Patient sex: F
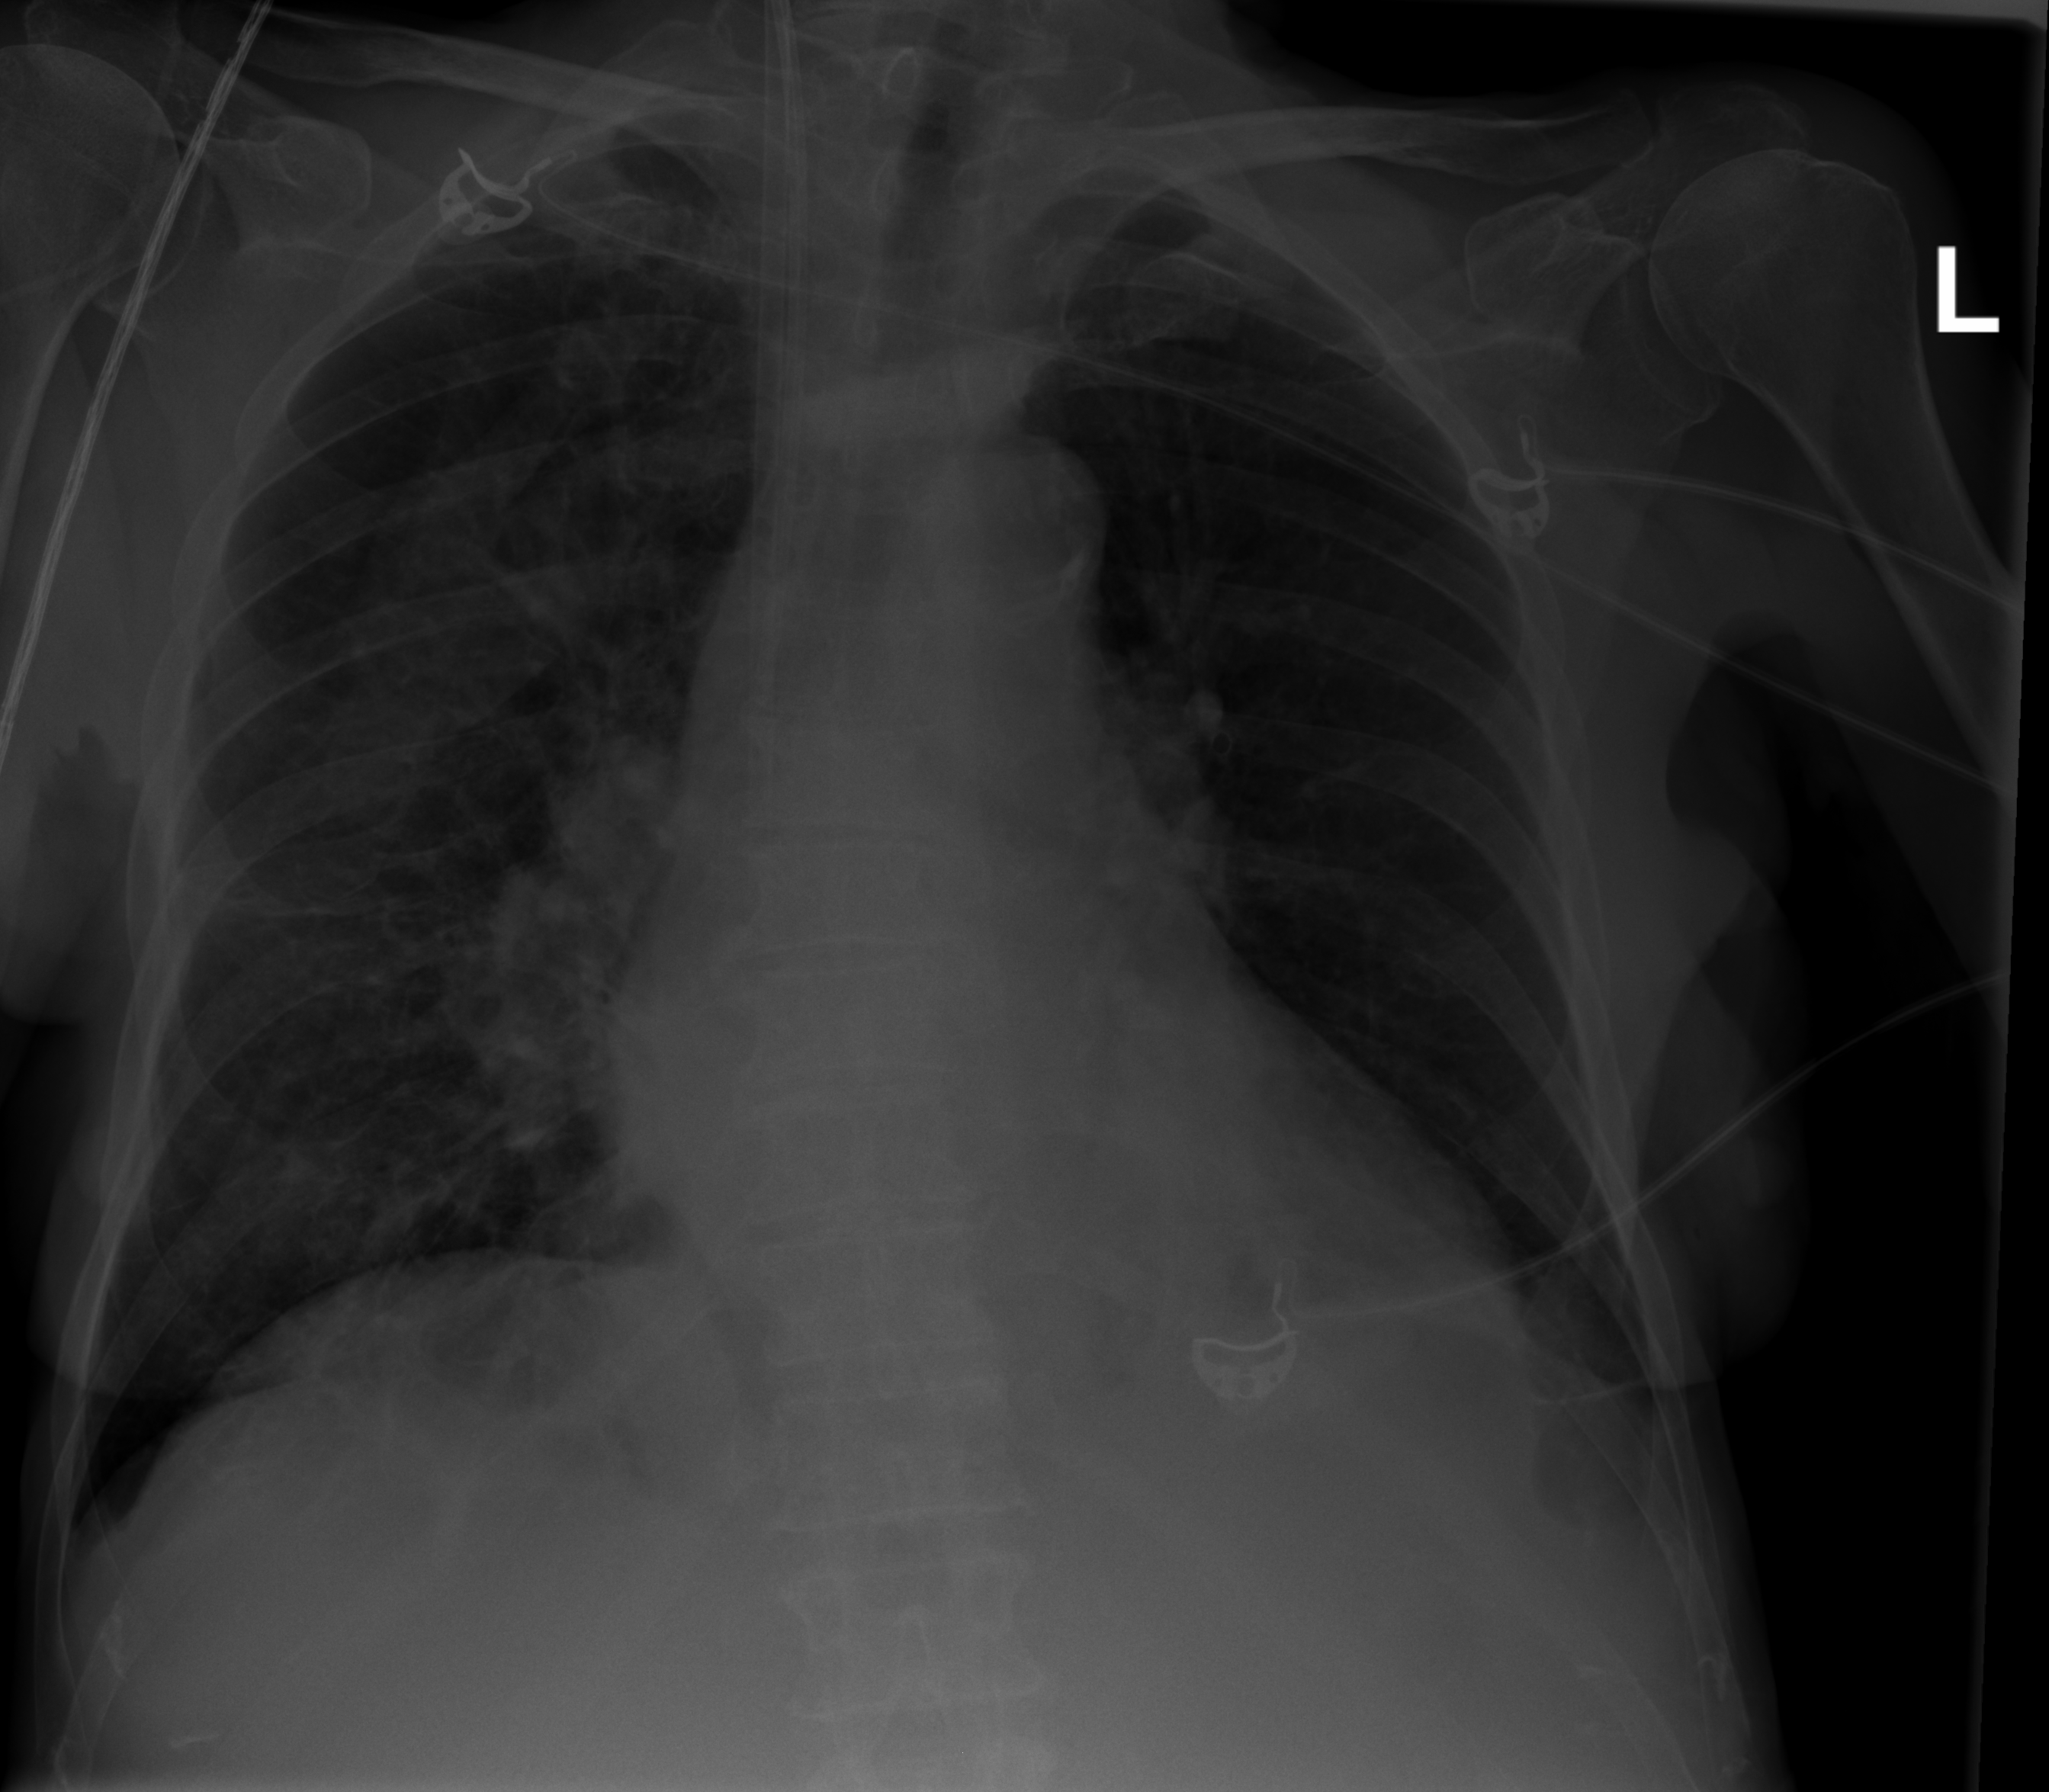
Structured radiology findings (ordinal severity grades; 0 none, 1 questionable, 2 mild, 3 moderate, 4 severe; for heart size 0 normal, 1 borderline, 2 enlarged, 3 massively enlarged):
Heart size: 1
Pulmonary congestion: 0
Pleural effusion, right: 0
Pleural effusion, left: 0
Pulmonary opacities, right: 3
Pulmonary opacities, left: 0
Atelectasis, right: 3
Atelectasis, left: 0